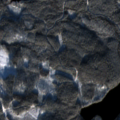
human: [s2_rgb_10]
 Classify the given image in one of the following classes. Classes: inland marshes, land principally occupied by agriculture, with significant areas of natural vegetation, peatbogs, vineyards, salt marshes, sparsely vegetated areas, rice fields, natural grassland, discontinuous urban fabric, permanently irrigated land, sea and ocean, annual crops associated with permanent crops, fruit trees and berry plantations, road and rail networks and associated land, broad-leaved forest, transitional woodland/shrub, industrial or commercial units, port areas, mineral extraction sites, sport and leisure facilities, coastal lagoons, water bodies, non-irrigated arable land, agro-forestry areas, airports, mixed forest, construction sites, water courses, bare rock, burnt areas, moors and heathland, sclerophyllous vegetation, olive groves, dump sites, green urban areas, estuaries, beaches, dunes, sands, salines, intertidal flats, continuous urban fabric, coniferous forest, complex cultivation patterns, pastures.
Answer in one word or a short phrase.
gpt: coniferous forest, mixed forest, transitional woodland/shrub